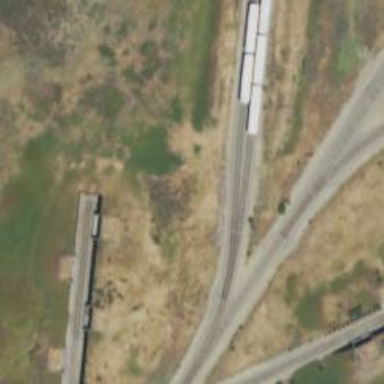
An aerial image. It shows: Rail spur service.